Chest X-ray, PA view. Patient: 54 years old, sex M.
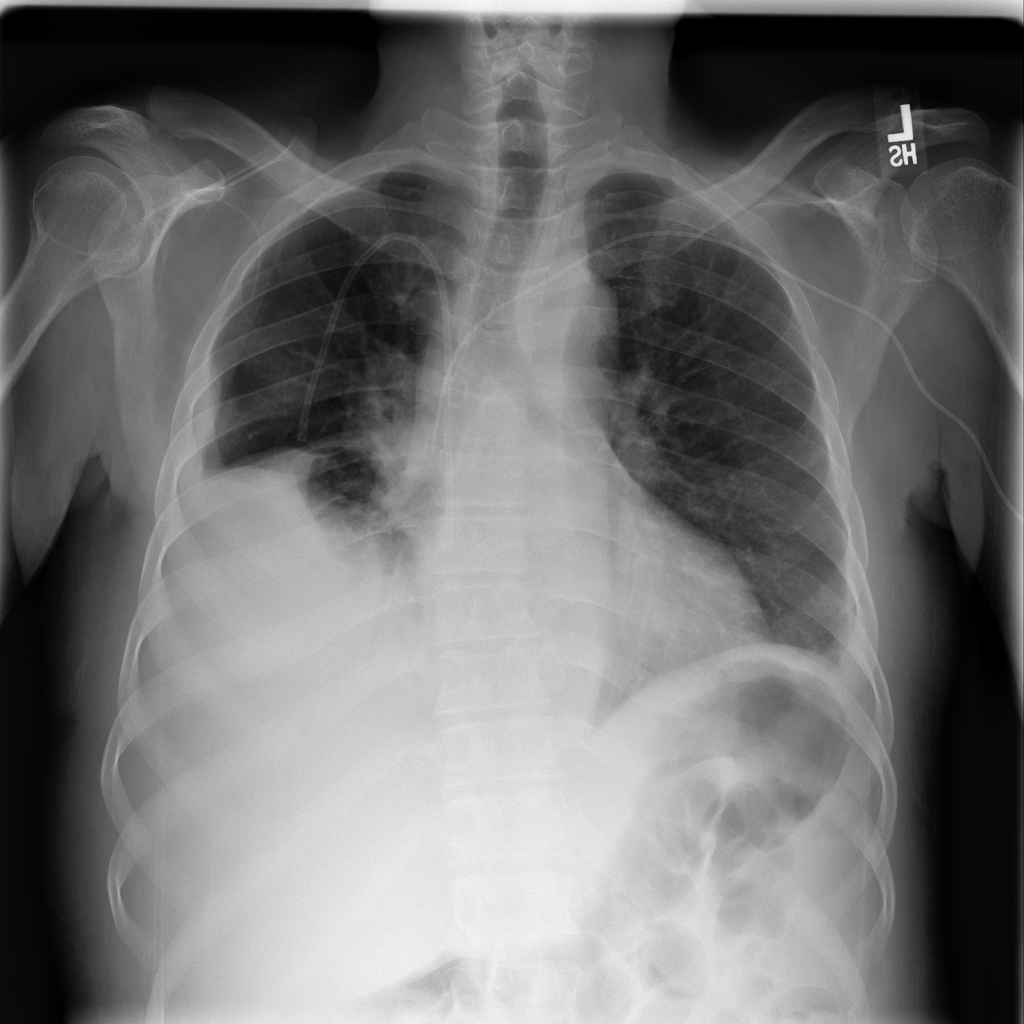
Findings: Effusion